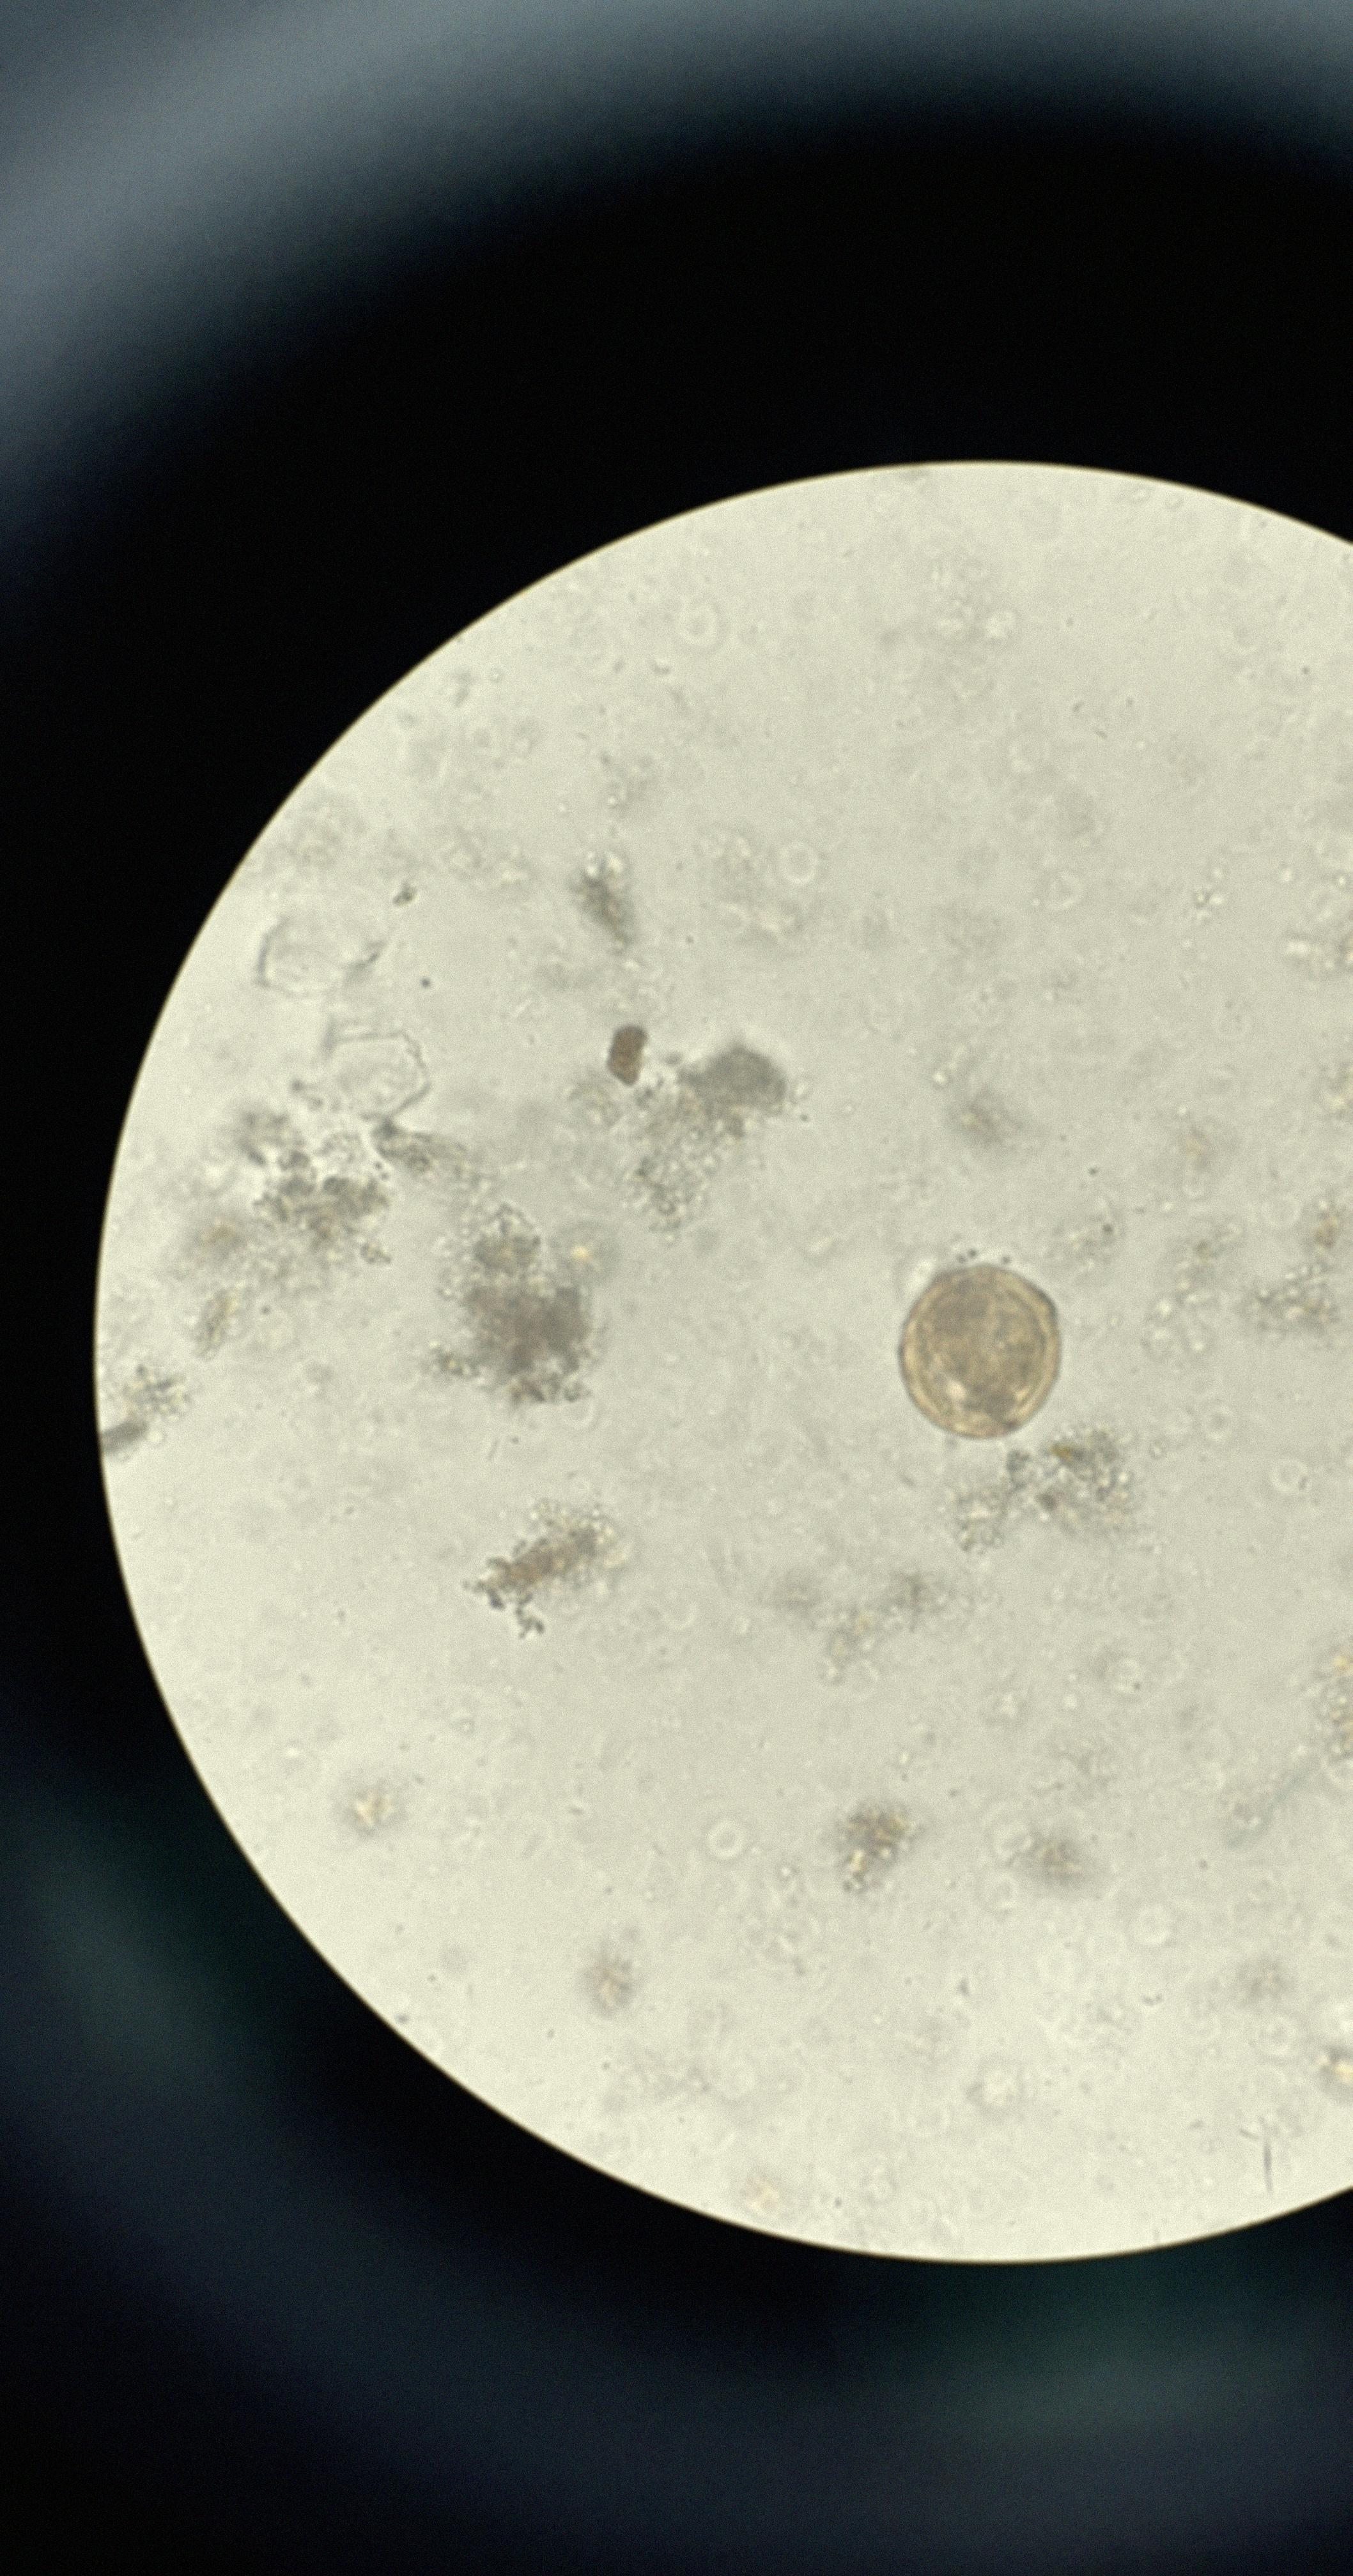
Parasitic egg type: Ascaris lumbricoides